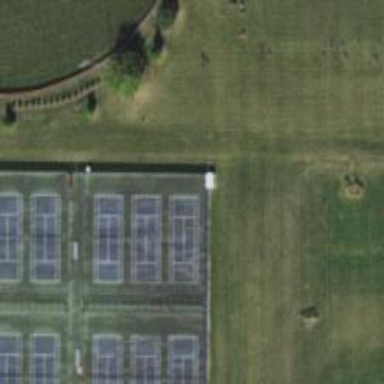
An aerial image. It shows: Leisure park with tennis court. The court is located on pitch.